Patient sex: M
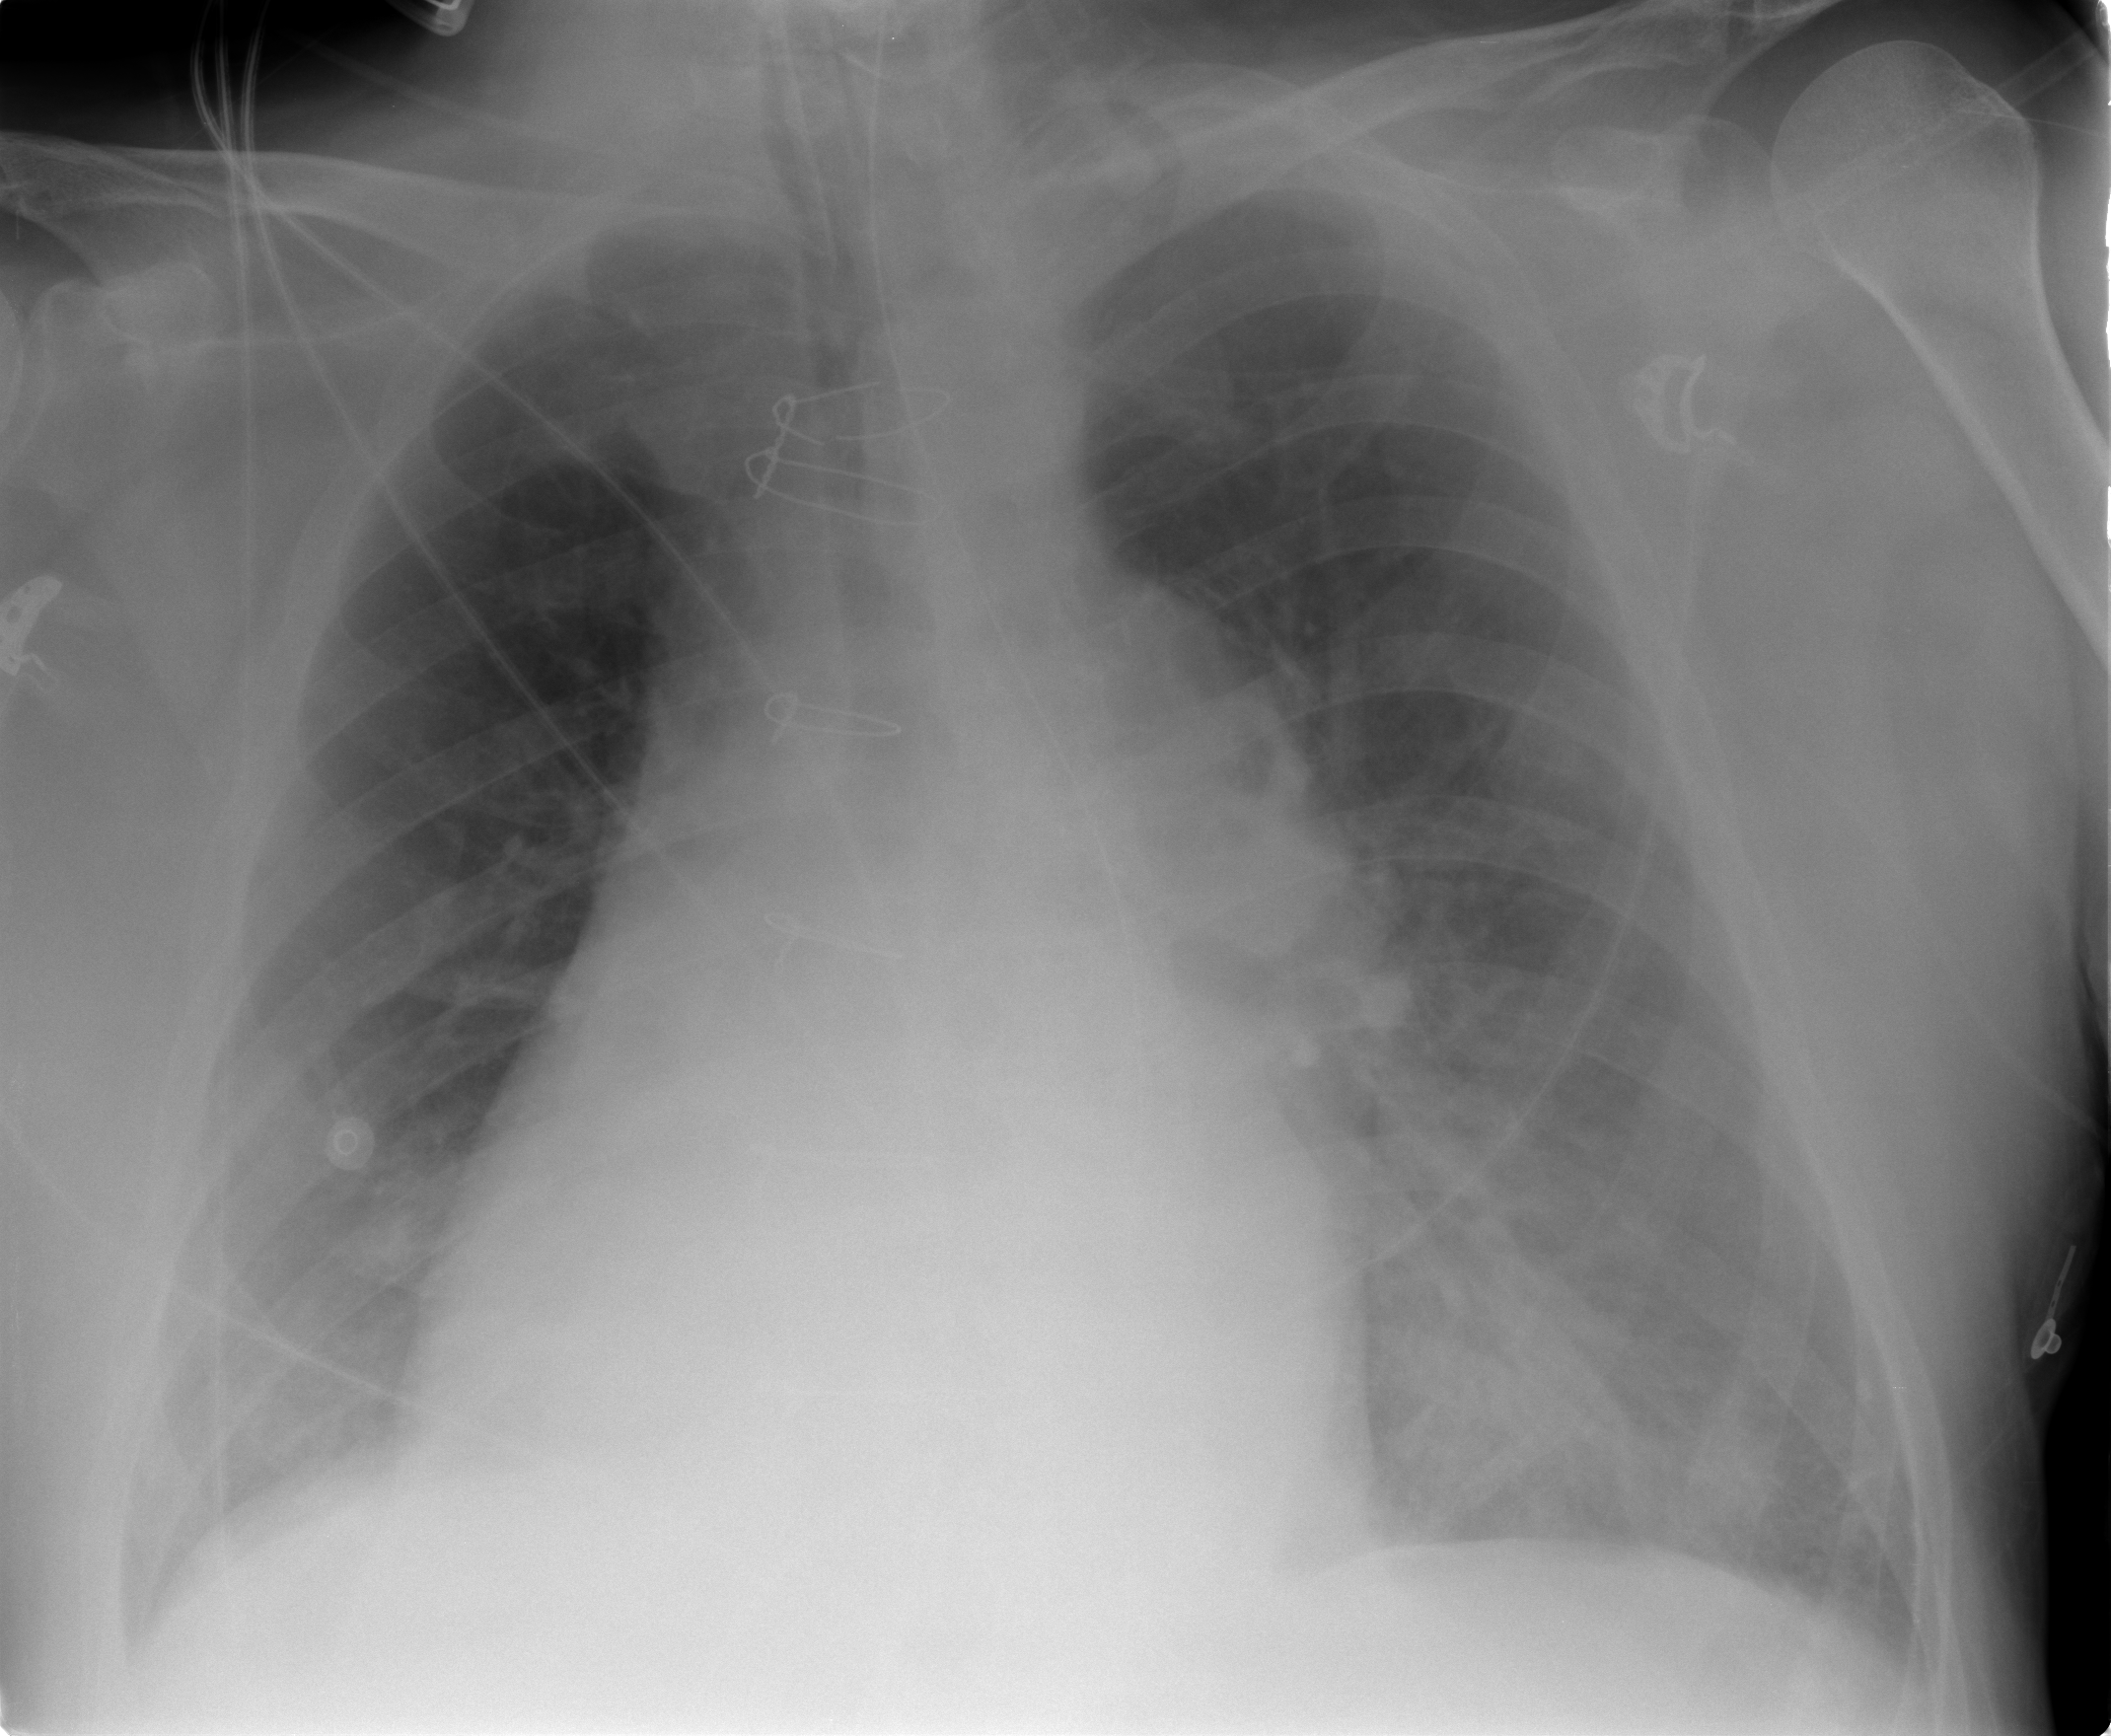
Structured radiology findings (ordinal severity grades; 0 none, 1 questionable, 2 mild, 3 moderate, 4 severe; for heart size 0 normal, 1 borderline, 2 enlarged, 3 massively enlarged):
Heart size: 2
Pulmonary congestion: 2
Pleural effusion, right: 2
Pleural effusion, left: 2
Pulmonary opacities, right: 0
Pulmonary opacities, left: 1
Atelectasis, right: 2
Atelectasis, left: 2